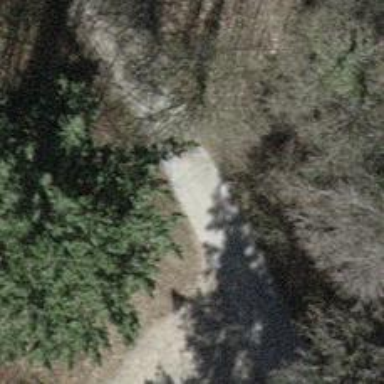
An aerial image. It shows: Pebblestone track with grade3 tracktype.